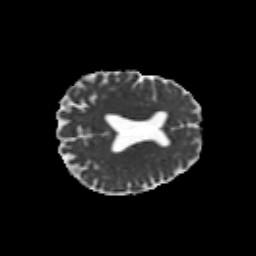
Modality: MD
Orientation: axial
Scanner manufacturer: siemens
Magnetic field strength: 3 T
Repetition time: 6.8 s
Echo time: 0.093 s